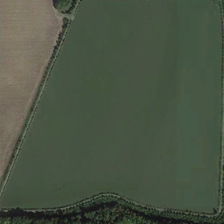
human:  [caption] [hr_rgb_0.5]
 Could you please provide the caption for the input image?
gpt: many green trees and a piece of yellow farmland are around a pond .

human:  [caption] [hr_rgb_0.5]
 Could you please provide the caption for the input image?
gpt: many green trees and a piece of yellow farmland are around a pond .

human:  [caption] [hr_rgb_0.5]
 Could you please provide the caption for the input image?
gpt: many green trees and a piece of yellow farmland are around a pond .

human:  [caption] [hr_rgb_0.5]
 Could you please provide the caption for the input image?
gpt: many green trees and a piece of yellow farmland are around a pond .

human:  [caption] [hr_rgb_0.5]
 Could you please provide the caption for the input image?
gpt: many green trees and a piece of yellow farmland are around a pond .